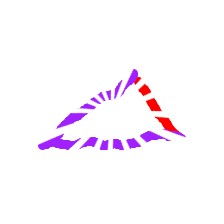
Shape: triangle